Question: I want to display GPS Signal Strength in the form of image like:

But I can't find any documentation about this or example.
I have tried this:
'''
if (self.locationManager.location.horizontalAccuracy < 0)
{
...@"No"];
}
else if (self.locationManager.location.horizontalAccuracy > 163)
{
...@"Poor"];
}
else if (self.locationManager.location.horizontalAccuracy > 48)
{
...@"Average"];
}
else
{
...Full
}
'''
But it seams that this code does nothing.
How can I monitor GPS signal strength, is it possible?
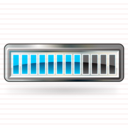
Answer: Where is this code located? Your code should be in the delegate callback:
'''
- (void)locationManager:(CLLocationManager *)manager
didUpdateToLocation:(CLLocation *)newLocation
fromLocation:(CLLocation *)oldLocation
'''
or iOS 6.0 and above:
'''
- (void)locationManager:(CLLocationManager *)manager
didUpdateLocations:(NSArray *)locations
'''